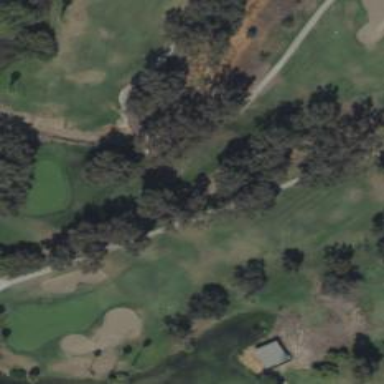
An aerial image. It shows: Bridge over path used as golf cartpath.